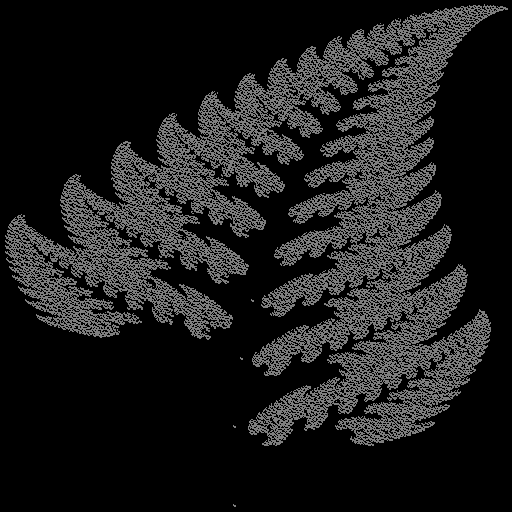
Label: fern